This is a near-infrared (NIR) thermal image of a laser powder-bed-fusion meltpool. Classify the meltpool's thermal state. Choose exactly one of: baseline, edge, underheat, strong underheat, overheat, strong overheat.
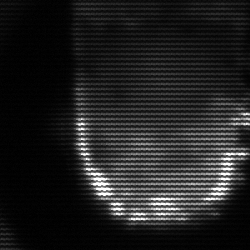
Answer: baseline